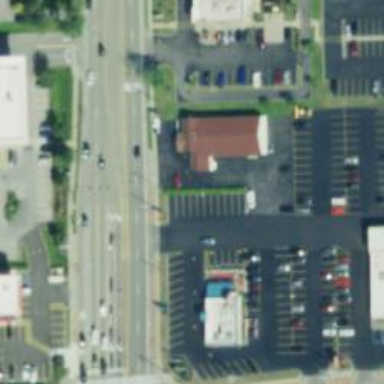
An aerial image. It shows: Secondary road with separate sidewalks.